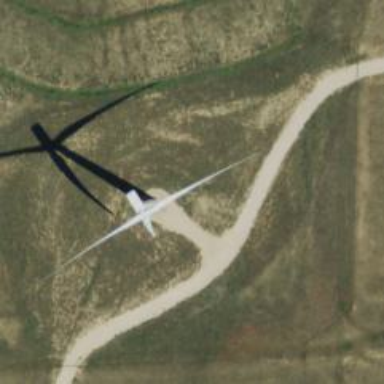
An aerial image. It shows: Wind generator powered by horizontal-axis wind turbine.